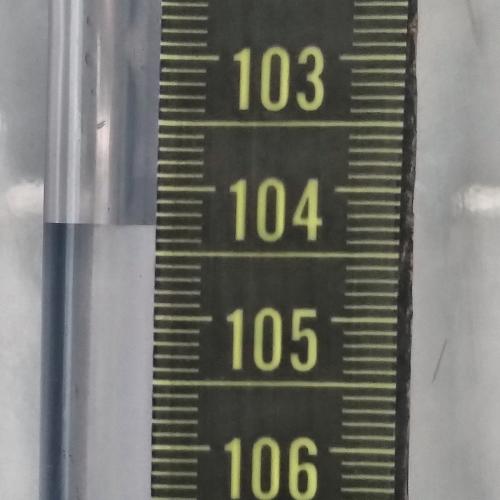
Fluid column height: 104.3 cm